九年级 · 画法几何学
(本题3分)(2022$cdot$浙江$cdot$九年级专题练习)如图,已知$AB$是$odotO$的弦,$angleAOB=120^{circ}$,$OCperpAB$,垂足为$C,OC$的延长线交$odotO$于点${D}$.若$angleAPD$是$AD$所对的圆周角,则$angleAPD$的度数是$qquad$.
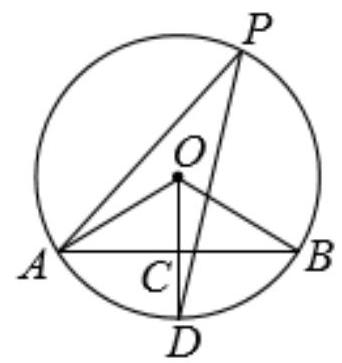
答案: $30^{circ}30$度
解析: 【分析】根据垂径定理得出$angleAOB=angleBOD$,进而求出$angleAOD=60^{circ}$,再根据圆周角定理可得$angleAPD=frac{1}{2}angleAOD=30^{circ}$.【详解】$becauseOCperpAB,OD$为直径,$thereforeBD=AD$,$thereforeangleAOB=angleBOD$,$becauseangleAOB=120^{circ}$,$thereforeangleAOD=60^{circ}$,$thereforeangleAPD=frac{1}{2}angleAOD=30^{circ}$,故答案为:$30^{circ}$.【点睛】本题考查了圆周角定理、垂径定理等知识,掌握垂径定理是解答本题的关键.